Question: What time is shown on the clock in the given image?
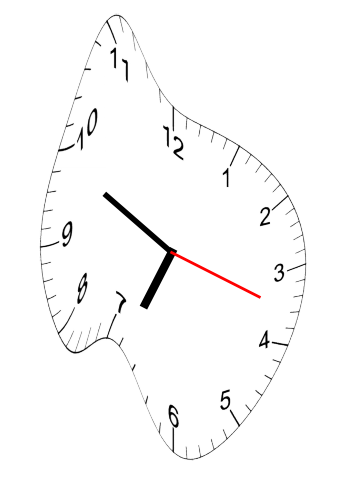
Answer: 06:49:18